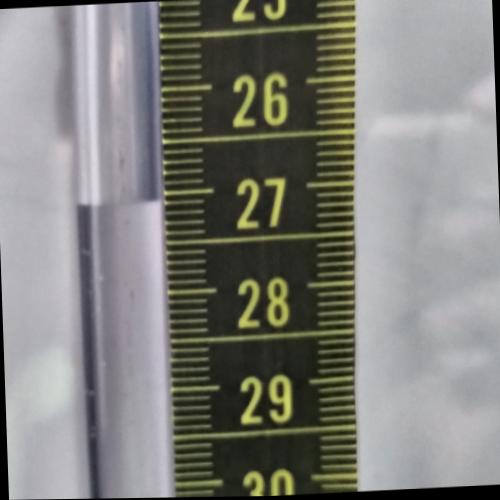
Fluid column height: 27.1 cm